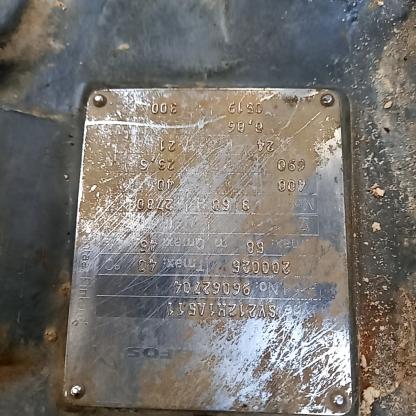
Klasa: tabliczka-znamionowa